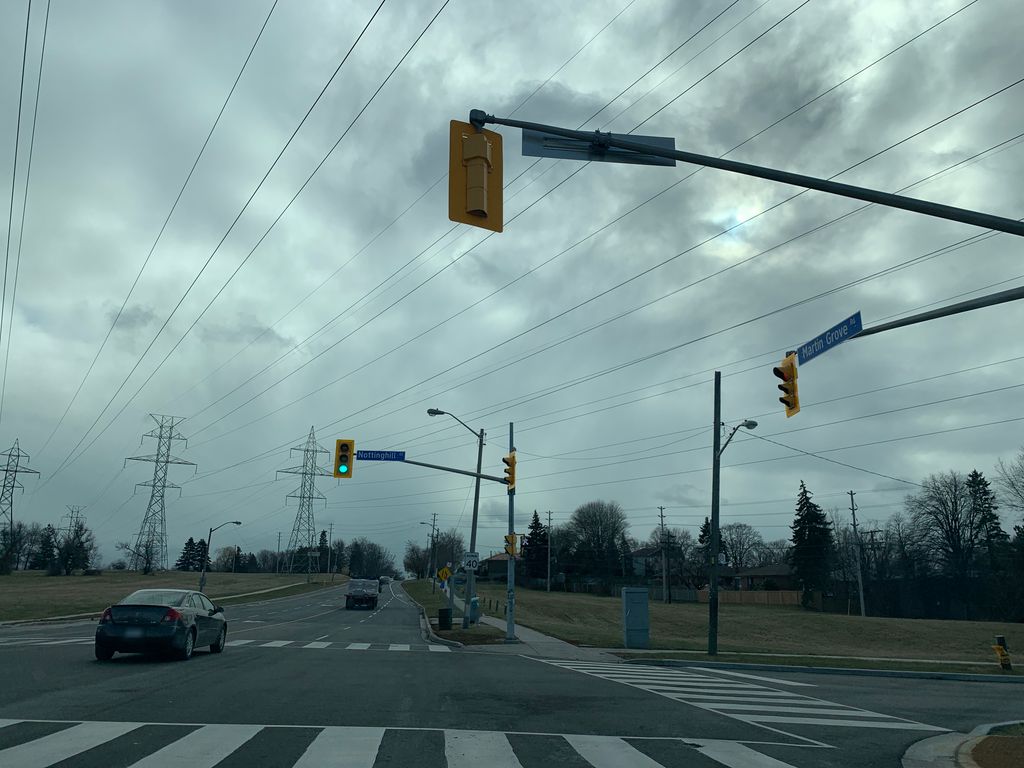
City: toronto